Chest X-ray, PA view. Patient: 78 years old, sex M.
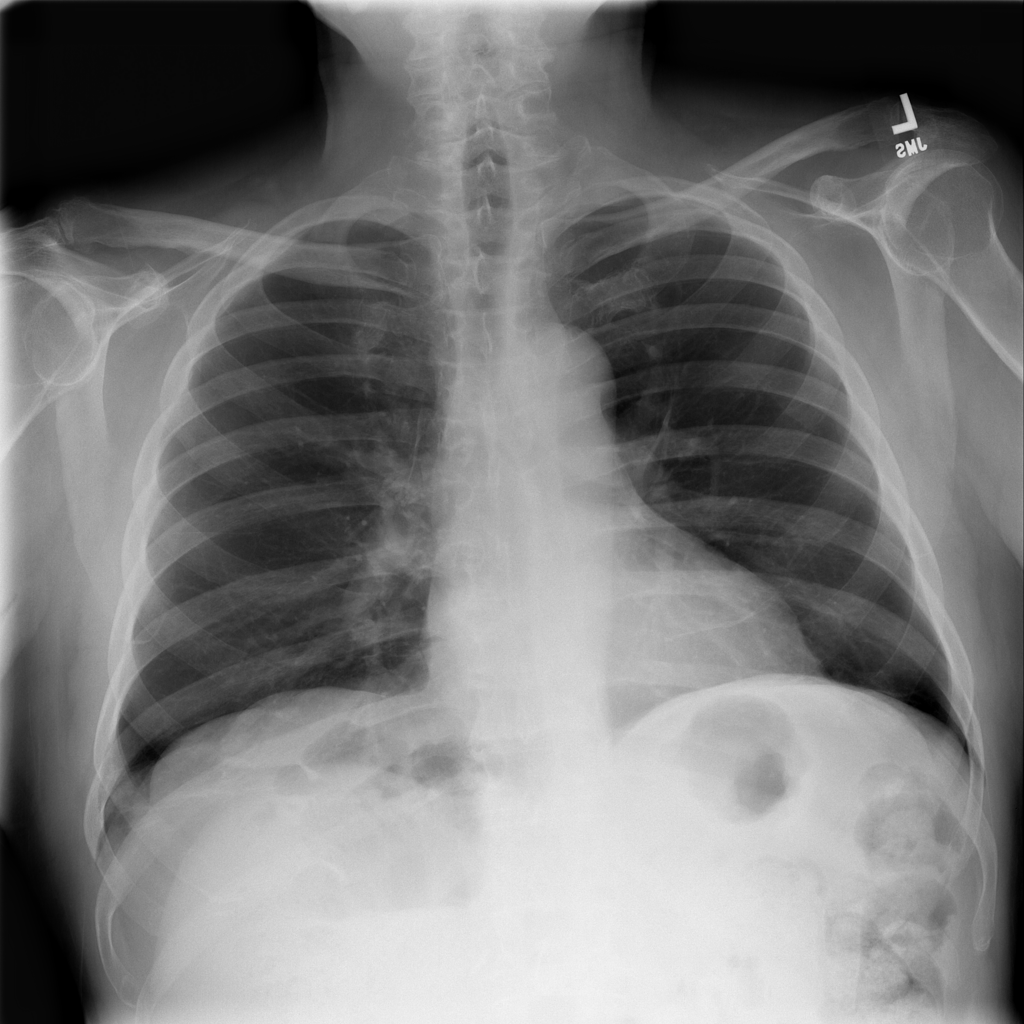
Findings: No Finding